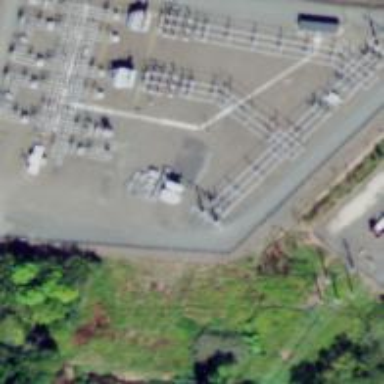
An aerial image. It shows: Distribution-level power substation.